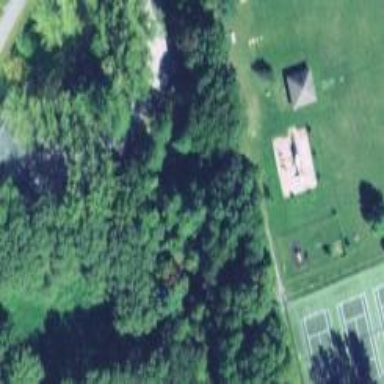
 specifically designed for the sport of disc golf."